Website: macys
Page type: customer-info-address
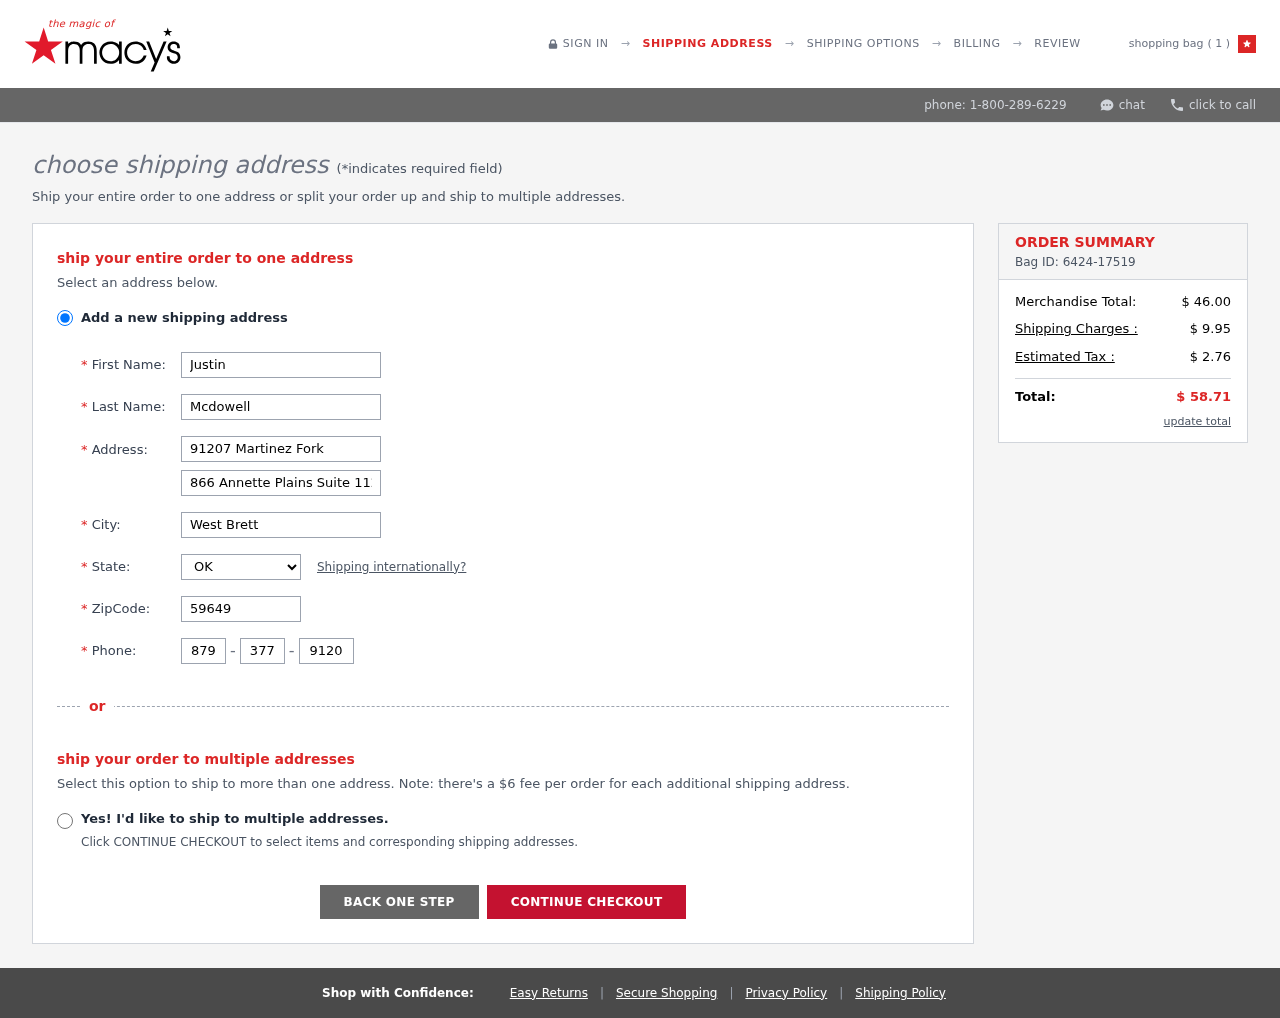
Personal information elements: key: PII_CITY
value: West Brett
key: PII_FIRSTNAME
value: Justin
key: PII_LASTNAME
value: Mcdowell
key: PII_PHONE_AREA
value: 879
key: PII_PHONE_PREFIX
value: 377
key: PII_PHONE_SUFFIX
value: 9120
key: PII_POSTCODE
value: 59649
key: PII_STATE_ABBR
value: OK
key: PII_STREET
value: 91207 Martinez Fork
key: PII_STREET2
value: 866 Annette Plains Suite 112
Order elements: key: ORDER_NUM_ITEMS
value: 1
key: ORDER_ID
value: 6424-17519
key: ORDER_SUBTOTAL
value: $ 46.00
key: ORDER_SHIPPING_COST
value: $ 9.95
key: ORDER_TAX
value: $ 2.76
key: ORDER_TOTAL
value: $ 58.71